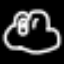
Label: frog